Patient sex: M
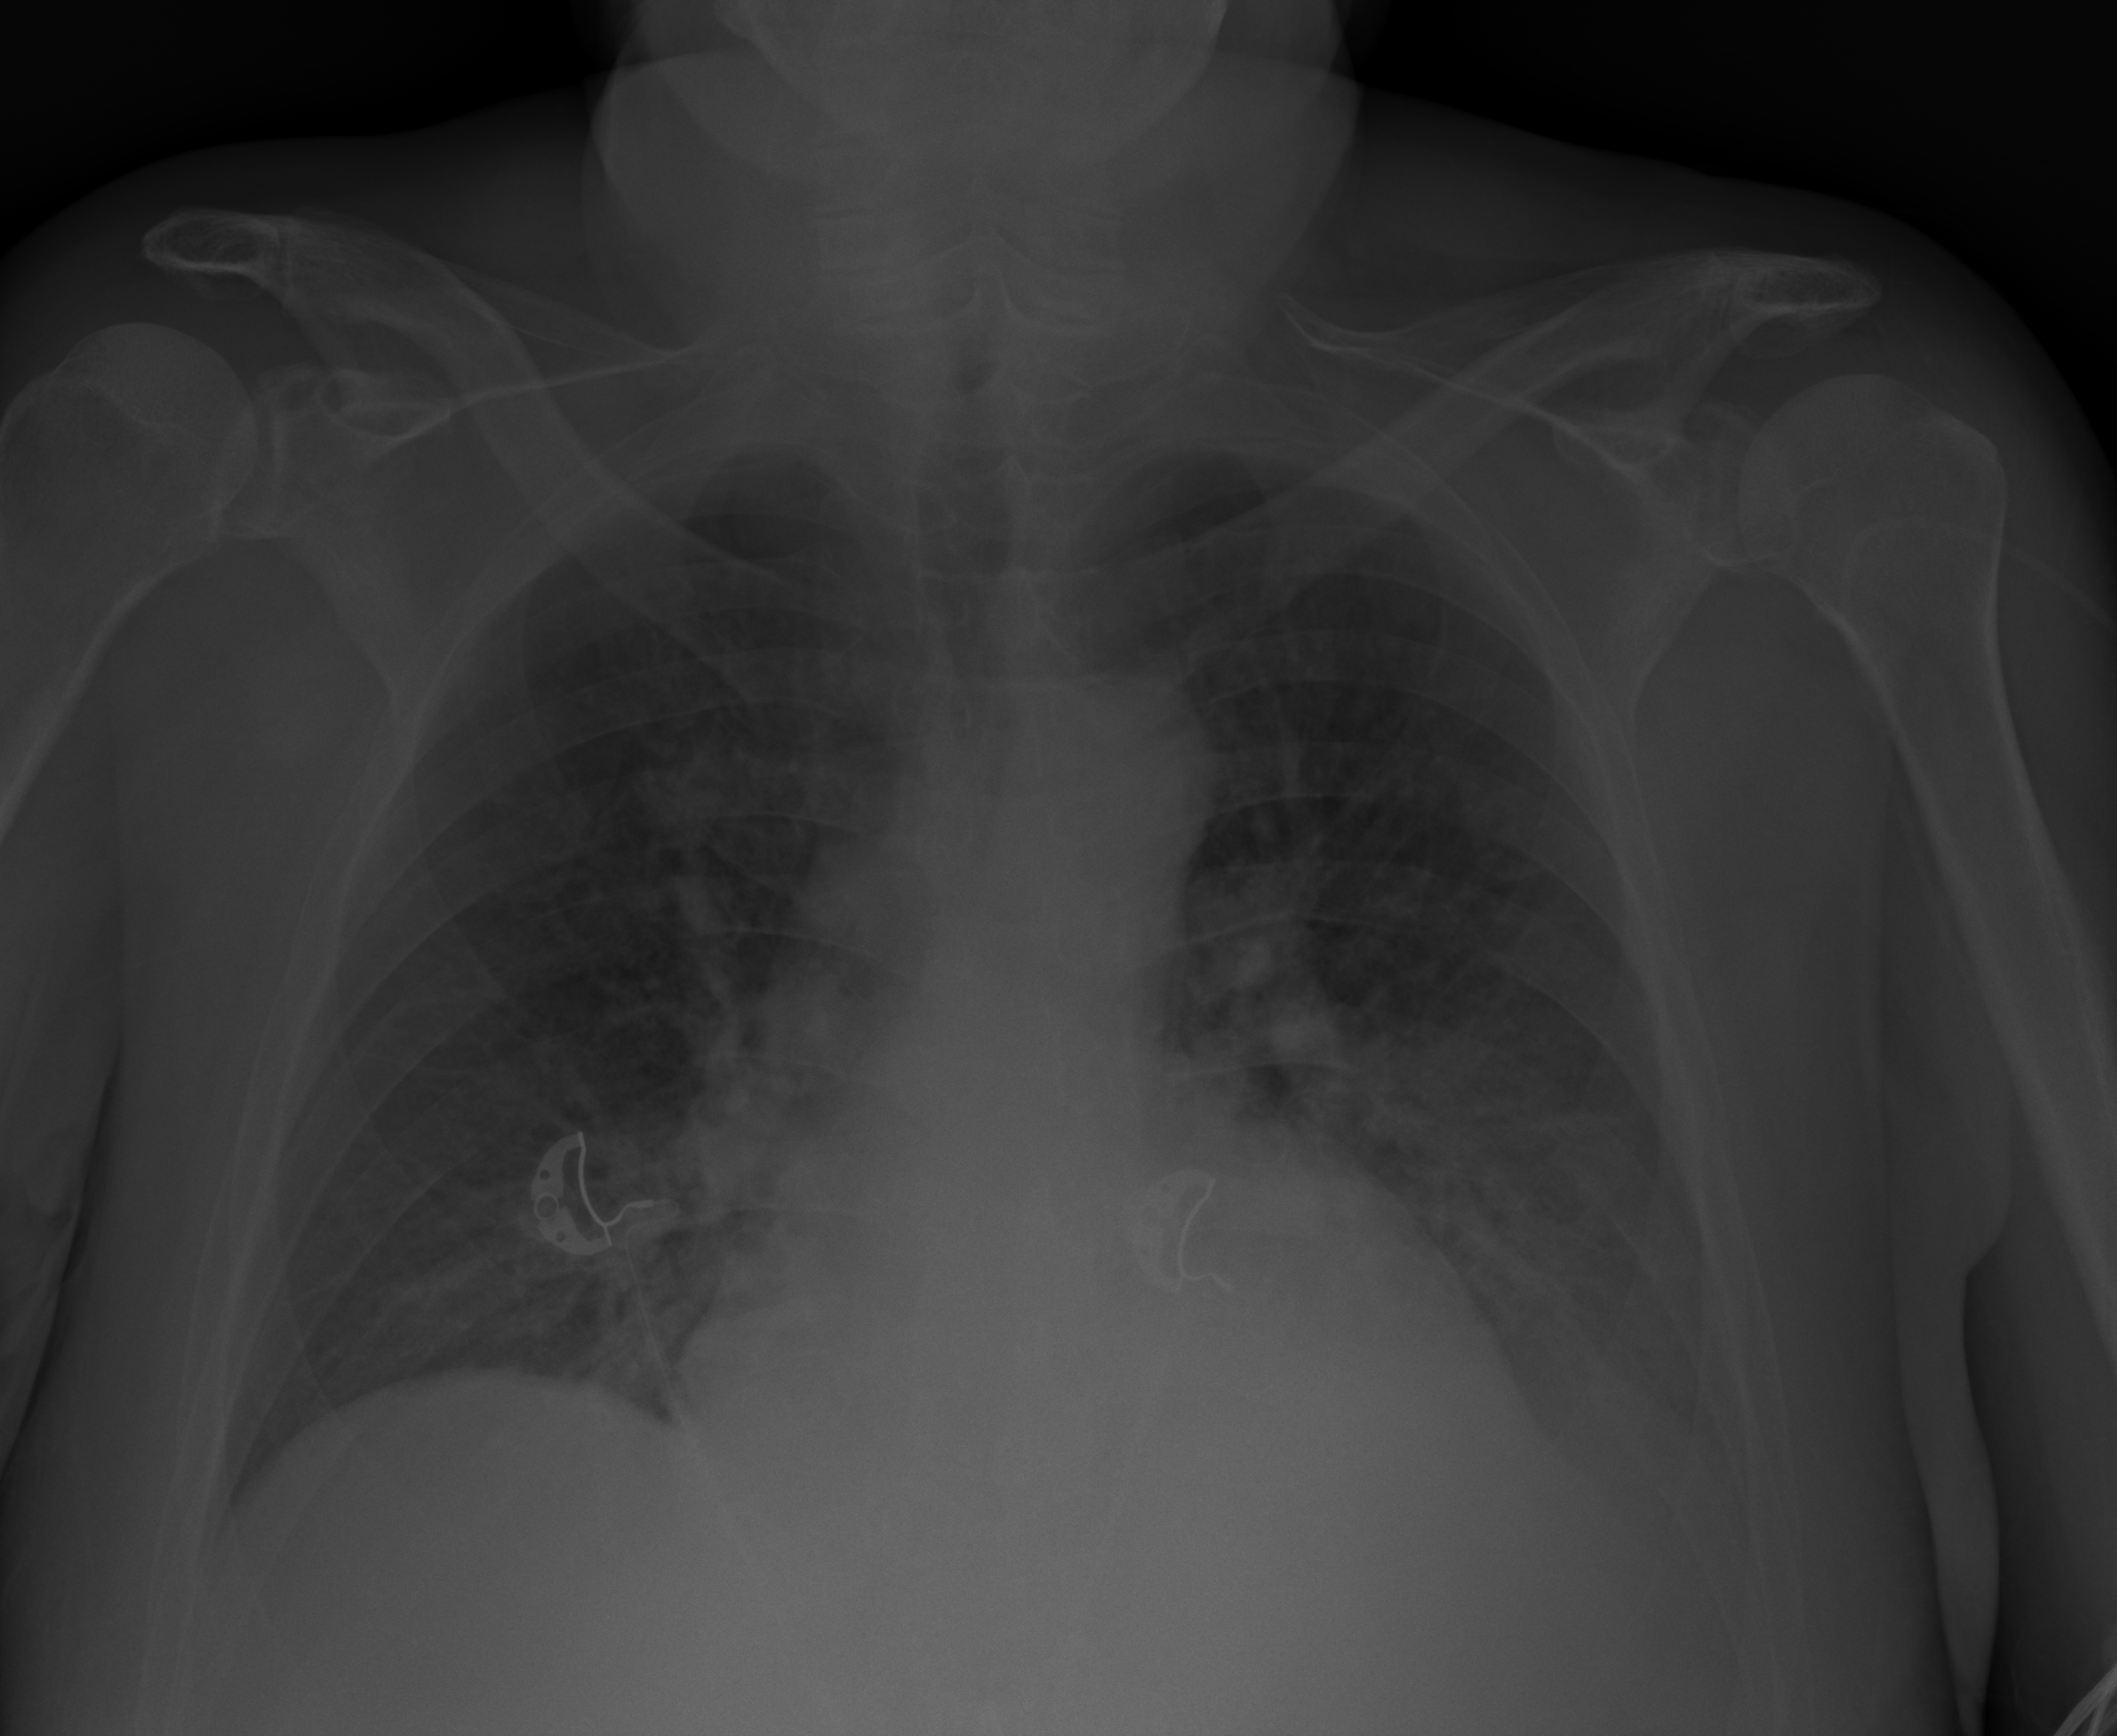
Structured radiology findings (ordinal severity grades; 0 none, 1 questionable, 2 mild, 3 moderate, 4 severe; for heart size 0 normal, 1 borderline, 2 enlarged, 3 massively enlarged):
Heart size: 1
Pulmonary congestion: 2
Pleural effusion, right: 0
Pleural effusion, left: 2
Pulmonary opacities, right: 2
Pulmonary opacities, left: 2
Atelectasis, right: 0
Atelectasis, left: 3